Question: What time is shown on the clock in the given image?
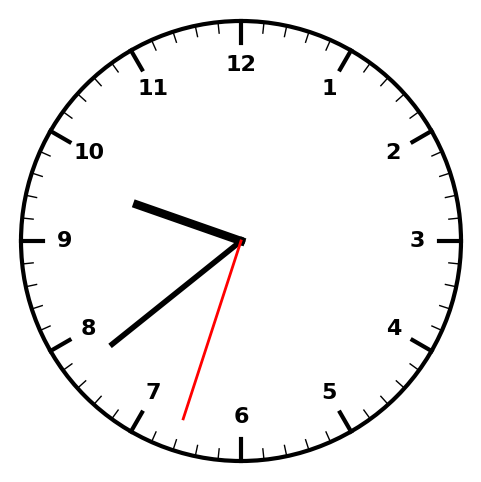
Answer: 09:38:33